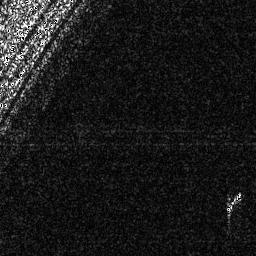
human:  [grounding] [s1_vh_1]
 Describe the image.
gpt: In the satellite image, there is  <ref>1 small ship </ref> <box>[[87, 74, 94, 82, 0]]</box> located at bottom right.